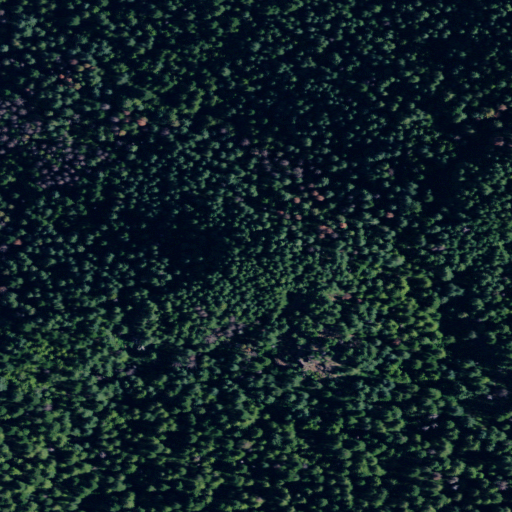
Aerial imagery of mountain in Idaho named Devils Pulpit containing evergreen forest and grassland